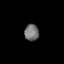
Tissue: lung
Cell type: Epithelial cells
Senescence score: 0.2391
Nuclear area (px): 230
Mean DAPI intensity: 115.374